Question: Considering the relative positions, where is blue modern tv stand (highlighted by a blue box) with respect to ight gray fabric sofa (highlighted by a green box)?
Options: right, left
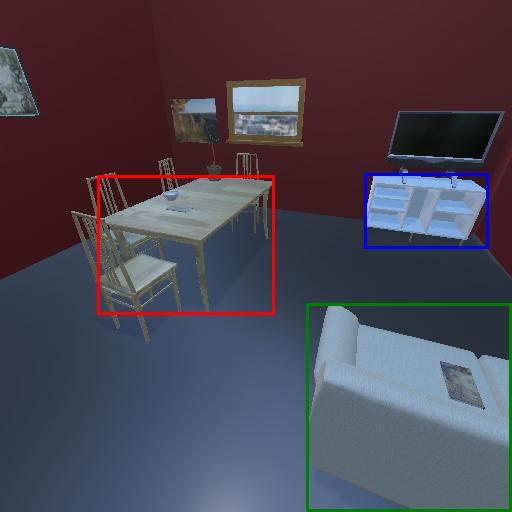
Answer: right